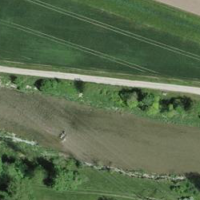
EUNIS habitat code: 15
Species observed at this site:
Echium vulgare
Centaurea scabiosa